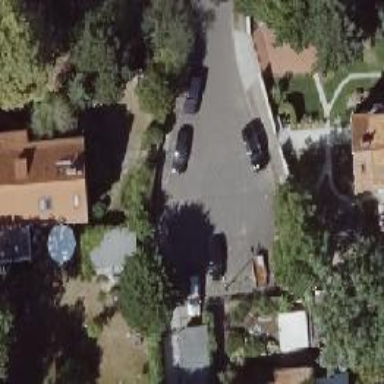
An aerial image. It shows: Residential road with asphalt surface. There are parallel parking lanes on both sides.